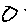
Label: moon